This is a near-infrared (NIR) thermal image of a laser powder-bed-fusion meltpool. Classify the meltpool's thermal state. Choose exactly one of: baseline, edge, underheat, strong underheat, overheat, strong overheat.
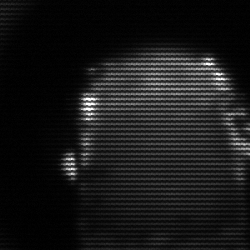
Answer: baseline